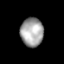
Tissue: lung
Cell type: Endothelial cells
Senescence score: 0.5896
Nuclear area (px): 646
Mean DAPI intensity: 163.514